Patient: sex M, age 65
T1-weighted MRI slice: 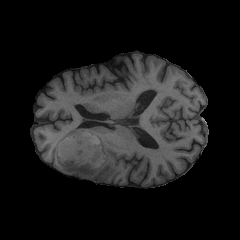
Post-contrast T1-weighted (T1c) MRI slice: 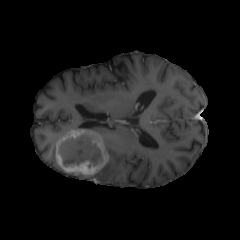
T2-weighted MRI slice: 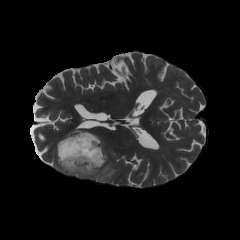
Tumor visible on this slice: yes
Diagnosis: Glioblastoma, IDH-wildtype
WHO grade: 4